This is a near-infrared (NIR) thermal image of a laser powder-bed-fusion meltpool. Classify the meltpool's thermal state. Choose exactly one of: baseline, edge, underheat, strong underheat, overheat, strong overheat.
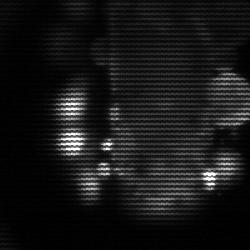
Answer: strong underheat